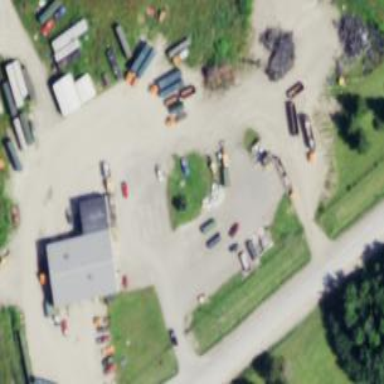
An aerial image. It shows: Waste transfer station.